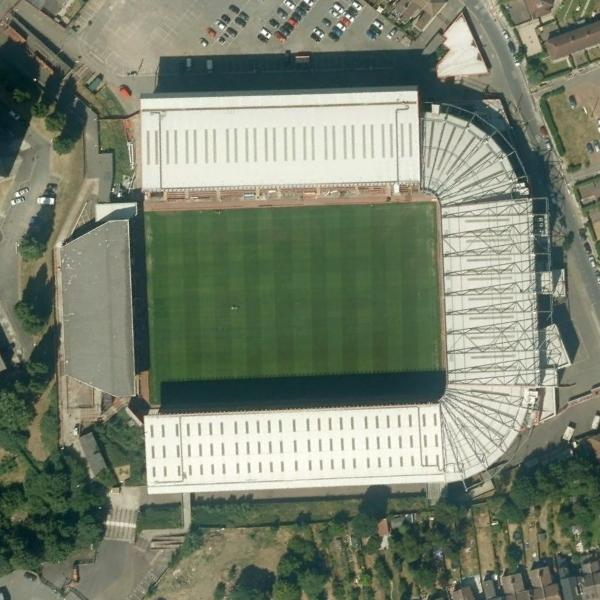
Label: Stadium